Question: I am getting this blue bar on the top of the default keyboard when emojis are shown. I have no idea where it is coming from and can't get rid of it! I do not have any custom code on the keyboard. I am simply showing the keyboard when a UITextField is tapped.
Some more info:
1. All settings on keyboard are set to default.
2. There are no UIView elements with that color on the view controller.
3. No accessory is added to the keyboard.
4. This only happens on the emoji keyboard. Possibly because it is the only with the page indicator.
Thanks for checking the issue out!

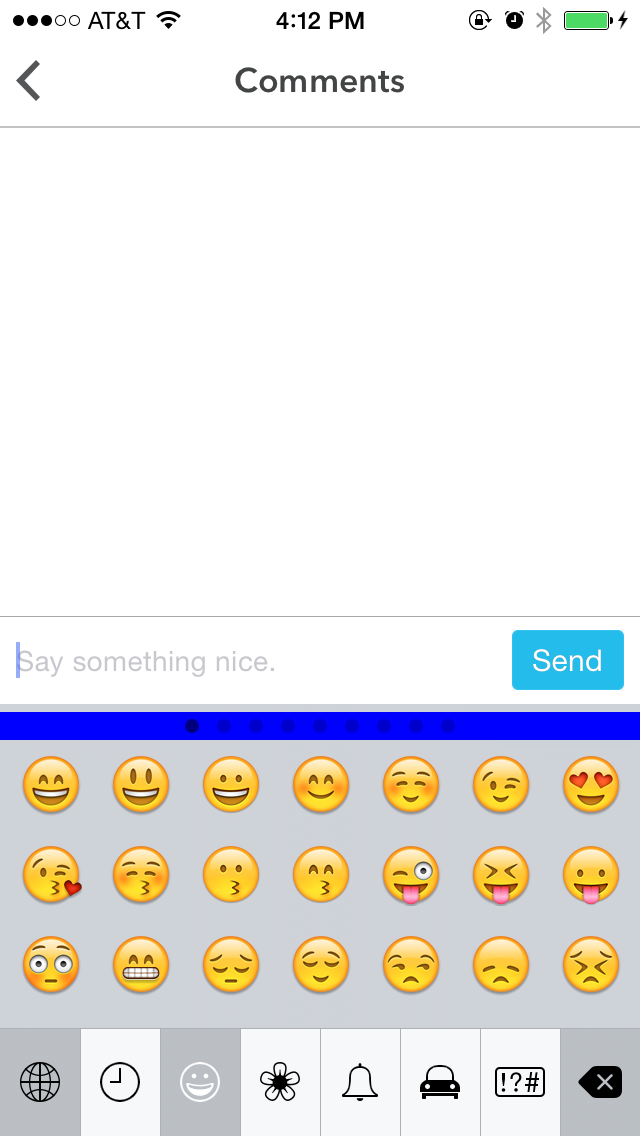
Answer: I finally found the answer! I forgot that I had changed the UIPageControl's color globally for a UITabBarController. I had no idea that would affect the default keyboard's UIPageControl's color.
The code that was the culprit:
'''
UIPageControl *pageControl = [UIPageControl appearance];
pageControl.pageIndicatorTintColor = [UIColor lightGrayColor];
pageControl.currentPageIndicatorTintColor = [UIColor blackColor];
pageControl.backgroundColor = [UIColor blueColor];
'''